Question: I'm using a ListView object with thumb scrolling enabled and am wondering how to include a large letter preview, as can be seen in the image below:

I know how to make the thumb scroll work; it's the large letter preview I'm looking for.
n.b. to get thumb scrolling to work, I added the following line to my ListView object in the layout XML:
'''
android:fastScrollEnabled="true"
'''
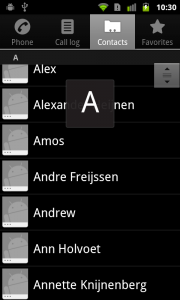
Answer: Check out the SectionIndexer interface. Example @ <URL>